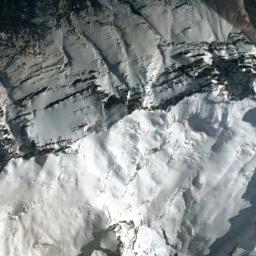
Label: snowberg